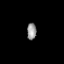
Tissue: prostate
Cell type: NK cells
Senescence score: 0.6957
Nuclear area (px): 156
Mean DAPI intensity: 146.571